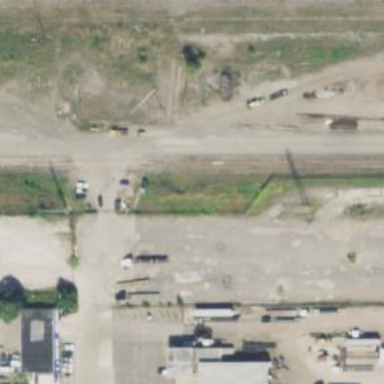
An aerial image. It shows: Abandoned railway.